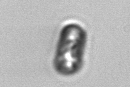
Label: Thalassiosira